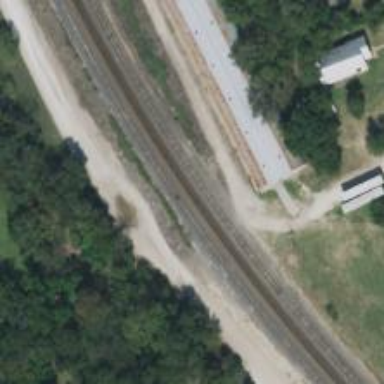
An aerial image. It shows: Railway siding with rails.